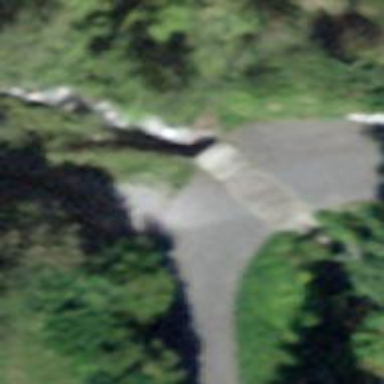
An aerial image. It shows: Track road with grade1 bridge.